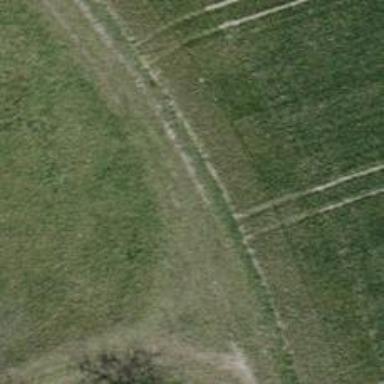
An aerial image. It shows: Track with grade 4 tracktype.